Question: I implement a simple sphere camera by using OpenGL and I render a cube for observasion. But the cube is not displayed correctly. Like this:

Some surfaces of the cube are invisible, some are not. Can someone solve the problem? Here is the code:
'''
#include <stdlib.h>
#include <stdio.h>
#include <string.h>
#include <math.h>
#include <gl/glut.h>
#define MAX_EPSILON_ERROR 10.0f
#define THRESHOLD 0.30f
#define REFRESH_DELAY 10 //ms
////////////////////////////////////////////////////////////////////////////////
// constants
const unsigned int window_width = 512;
const unsigned int window_height = 512;
// mouse controls
int mouse_old_x, mouse_old_y;
int mouse_buttons = 0;
float rotate_x = 0.0, rotate_y = 0.0;
float translate_z = -3.0;
// Auto-Verification Code
int fpsCount = 0; // FPS count for averaging
int fpsLimit = 1; // FPS limit for sampling
int g_Index = 0;
float avgFPS = 0.0f;
unsigned int frameCount = 0;
unsigned int g_TotalErrors = 0;
bool g_bQAReadback = false;
int *pArgc = NULL;
char **pArgv = NULL;
#define MAX(a,b) ((a > b) ? a : b)
////////////////////////////////////////////////////////////////////////////////
// declaration, forward
void cleanup();
// GL functionality
bool initGL(int *argc, char **argv);
// rendering callbacks
void display();
void keyboard(unsigned char key, int x, int y);
void mouse(int button, int state, int x, int y);
void motion(int x, int y);
void timerEvent(int value);
////////////////////////////////////////////////////////////////////////////////
// Program main
////////////////////////////////////////////////////////////////////////////////
int main(int argc, char **argv)
{
// First initialize OpenGL context
if (false == initGL(&argc, argv))
{
return false;
}
// register callbacks
glutDisplayFunc(display);
glutKeyboardFunc(keyboard);
glutMouseFunc(mouse);
glutMotionFunc(motion);
// start rendering mainloop
glutMainLoop();
atexit(cleanup);
return 0;
}
////////////////////////////////////////////////////////////////////////////////
//! Initialize GL
////////////////////////////////////////////////////////////////////////////////
bool initGL(int *argc, char **argv)
{
glutInit(argc, argv);
glutInitDisplayMode(GLUT_RGB | GLUT_DOUBLE);
glutInitWindowSize(window_width, window_height);
glutCreateWindow("Cuda GL Interop (VBO)");
glutDisplayFunc(display);
glutKeyboardFunc(keyboard);
glutMotionFunc(motion);
glutTimerFunc(REFRESH_DELAY, timerEvent,0);
//// initialize necessary OpenGL extensions
//glewInit();
//if (! glewIsSupported("GL_VERSION_2_0 "))
//{
// fprintf(stderr, "ERROR: Support for necessary OpenGL extensions missing.");
// fflush(stderr);
// return false;
//}
// default initialization
glClearColor(0.0, 0.0, 0.0, 1.0);
glDisable(GL_DEPTH_TEST);
// viewport
glViewport(0, 0, window_width, window_height);
// projection
glMatrixMode(GL_PROJECTION);
glLoadIdentity();
gluPerspective(60.0, (GLfloat)window_width / (GLfloat) window_height, 2, 10.0);
// SDK_CHECK_ERROR_GL();
return true;
}
////////////////////////////////////////////////////////////////////////////////
//! Display callback
////////////////////////////////////////////////////////////////////////////////
void display()
{
glClear(GL_COLOR_BUFFER_BIT | GL_DEPTH_BUFFER_BIT);
// set view matrix
glMatrixMode(GL_MODELVIEW);
glLoadIdentity();
glTranslatef(0.0, 0.0, translate_z);
glRotatef(rotate_x, 1.0, 0.0, 0.0);
glRotatef(rotate_y, 0.0, 1.0, 0.0);
glBegin(GL_QUADS);
glColor3f(0.0f, 1.0f, 0.0f); // Yan Se Gai Cheng Lu Se
glVertex3f( 1.0f, 1.0f,-1.0f); // Si Bian Xing De You Shang Ding Dian (Ding Mian )
glVertex3f(-1.0f, 1.0f,-1.0f); // Si Bian Xing De Zuo Shang Ding Dian (Ding Mian )
glVertex3f(-1.0f, 1.0f, 1.0f); // Si Bian Xing De Zuo Xia Ding Dian (Ding Mian )
glVertex3f( 1.0f, 1.0f, 1.0f); // Si Bian Xing De You Xia Ding Dian (Ding Mian )
glColor3f(1.0f,0.5f,0.0f); // Yan Se Gai Cheng Cheng Se
glVertex3f( 1.0f,-1.0f, 1.0f); // Si Bian Xing De You Shang Ding Dian (Di Mian )
glVertex3f(-1.0f,-1.0f, 1.0f); // Si Bian Xing De Zuo Shang Ding Dian (Di Mian )
glVertex3f(-1.0f,-1.0f,-1.0f); // Si Bian Xing De Zuo Xia Ding Dian (Di Mian )
glVertex3f( 1.0f,-1.0f,-1.0f); // Si Bian Xing De You Xia Ding Dian (Di Mian )
glColor3f(1.0f,0.0f,0.0f); // Yan Se Gai Cheng Hong Se
glVertex3f( 1.0f, 1.0f, 1.0f); // Si Bian Xing De You Shang Ding Dian (Qian Mian )
glVertex3f(-1.0f, 1.0f, 1.0f); // Si Bian Xing De Zuo Shang Ding Dian (Qian Mian )
glVertex3f(-1.0f,-1.0f, 1.0f); // Si Bian Xing De Zuo Xia Ding Dian (Qian Mian )
glVertex3f( 1.0f,-1.0f, 1.0f); // Si Bian Xing De You Xia Ding Dian (Qian Mian )
glColor3f(1.0f,1.0f,0.0f); // Yan Se Gai Cheng Huang Se
glVertex3f( 1.0f,-1.0f,-1.0f); // Si Bian Xing De You Shang Ding Dian (Hou Mian )
glVertex3f(-1.0f,-1.0f,-1.0f); // Si Bian Xing De Zuo Shang Ding Dian (Hou Mian )
glVertex3f(-1.0f, 1.0f,-1.0f); // Si Bian Xing De Zuo Xia Ding Dian (Hou Mian )
glVertex3f( 1.0f, 1.0f,-1.0f); // Si Bian Xing De You Xia Ding Dian (Hou Mian )
glColor3f(0.0f,0.0f,1.0f); // Yan Se Gai Cheng Lan Se
glVertex3f(-1.0f, 1.0f, 1.0f); // Si Bian Xing De You Shang Ding Dian (Zuo Mian )
glVertex3f(-1.0f, 1.0f,-1.0f); // Si Bian Xing De Zuo Shang Ding Dian (Zuo Mian )
glVertex3f(-1.0f,-1.0f,-1.0f); // Si Bian Xing De Zuo Xia Ding Dian (Zuo Mian )
glVertex3f(-1.0f,-1.0f, 1.0f); // Si Bian Xing De You Xia Ding Dian (Zuo Mian )
glColor3f(1.0f,0.0f,1.0f); // Yan Se Gai Cheng Zi Luo Lan Se
glVertex3f( 1.0f, 1.0f,-1.0f); // Si Bian Xing De You Shang Ding Dian (You Mian )
glVertex3f( 1.0f, 1.0f, 1.0f); // Si Bian Xing De Zuo Shang Ding Dian (You Mian )
glVertex3f( 1.0f,-1.0f, 1.0f); // Si Bian Xing De Zuo Xia Ding Dian (You Mian )
glVertex3f( 1.0f,-1.0f,-1.0f); // Si Bian Xing De You Xia Ding Dian (You Mian )
glEnd();
glutSwapBuffers();
}
void timerEvent(int value)
{
glutPostRedisplay();
glutTimerFunc(REFRESH_DELAY, timerEvent,0);
}
void cleanup()
{
//sdkDeleteTimer(&timer);
}
////////////////////////////////////////////////////////////////////////////////
//! Keyboard events handler
////////////////////////////////////////////////////////////////////////////////
void keyboard(unsigned char key, int /*x*/, int /*y*/)
{
switch (key)
{
case (27) :
exit(EXIT_SUCCESS);
break;
}
}
////////////////////////////////////////////////////////////////////////////////
//! Mouse event handlers
////////////////////////////////////////////////////////////////////////////////
void mouse(int button, int state, int x, int y)
{
if (state == GLUT_DOWN)
{
mouse_buttons |= 1<<button;
}
else if (state == GLUT_UP)
{
mouse_buttons = 0;
}
mouse_old_x = x;
mouse_old_y = y;
}
void motion(int x, int y)
{
float dx, dy;
dx = (float)(x - mouse_old_x);
dy = (float)(y - mouse_old_y);
if (mouse_buttons & 1)
{
rotate_x += dy * 0.2f;
rotate_y += dx * 0.2f;
}
else if (mouse_buttons & 4)
{
translate_z += dy * 0.01f;
}
mouse_old_x = x;
mouse_old_y = y;
}
'''
Left click for rotation, and right click to change the radius.
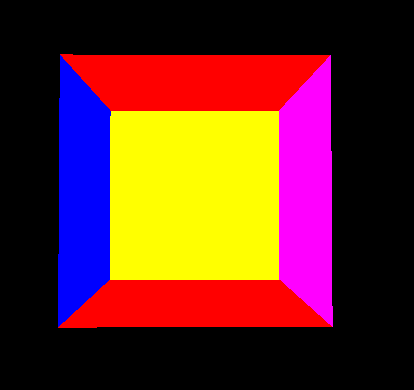
Answer: Request a depth buffer:
'''
glutInitDisplayMode(GLUT_DEPTH | GLUT_RGB | GLUT_DOUBLE);
^^^^^^^^^^
'''
And enable depth testing:
'''
glEnable(GL_DEPTH_TEST);
'''